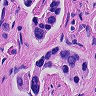
Metastatic tissue present: yes